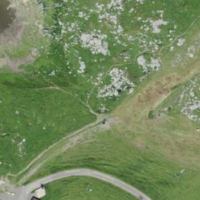
EUNIS habitat code: 23
Species observed at this site:
Silene dioica